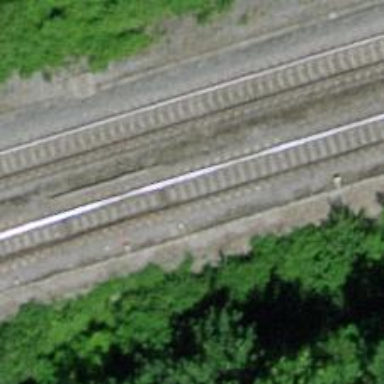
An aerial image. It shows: Railway switch.